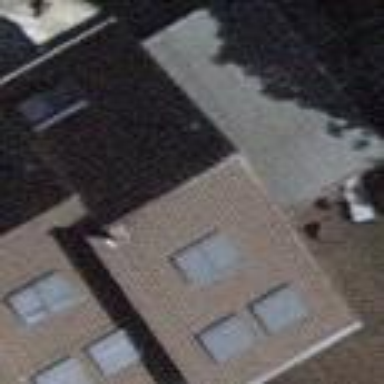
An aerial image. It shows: Garage.